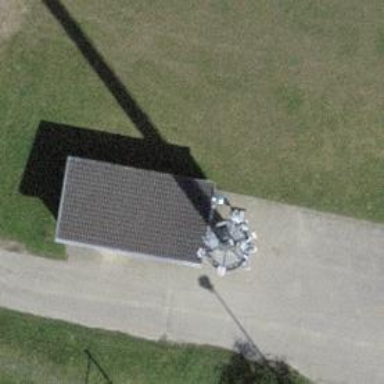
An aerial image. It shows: Communication tower.